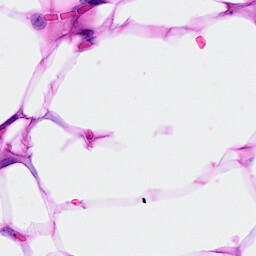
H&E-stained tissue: Breast